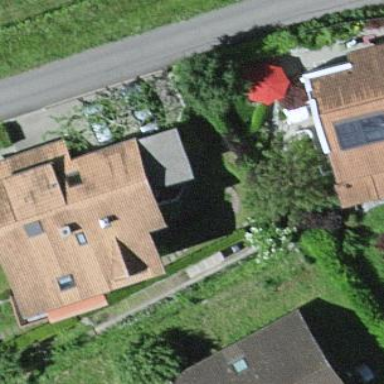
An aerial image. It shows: Simple and straightforward house.